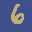
Label: 6